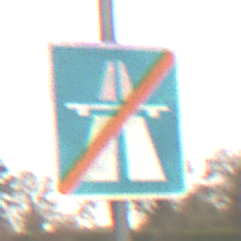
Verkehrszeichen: EndeAutbahn
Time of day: Midday
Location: Outdoor (Nature)
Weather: Overcast
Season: NotSpecified
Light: Natural